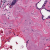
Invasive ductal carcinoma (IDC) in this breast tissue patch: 0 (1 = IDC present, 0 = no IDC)